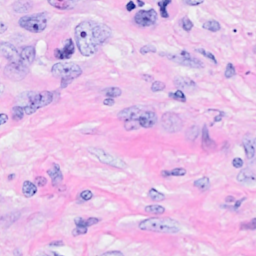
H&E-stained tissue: Breast